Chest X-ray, PA view. Patient: 54 years old, sex M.
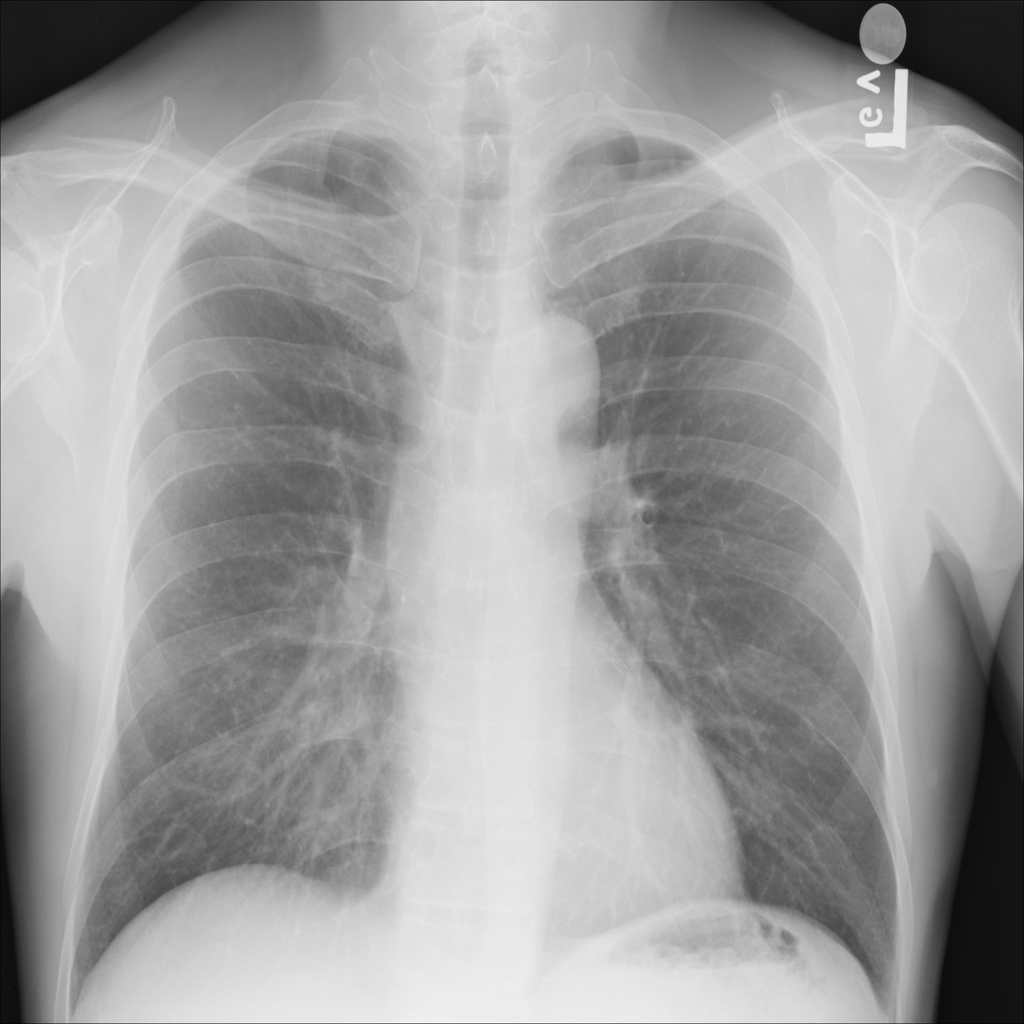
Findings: No Finding